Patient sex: M
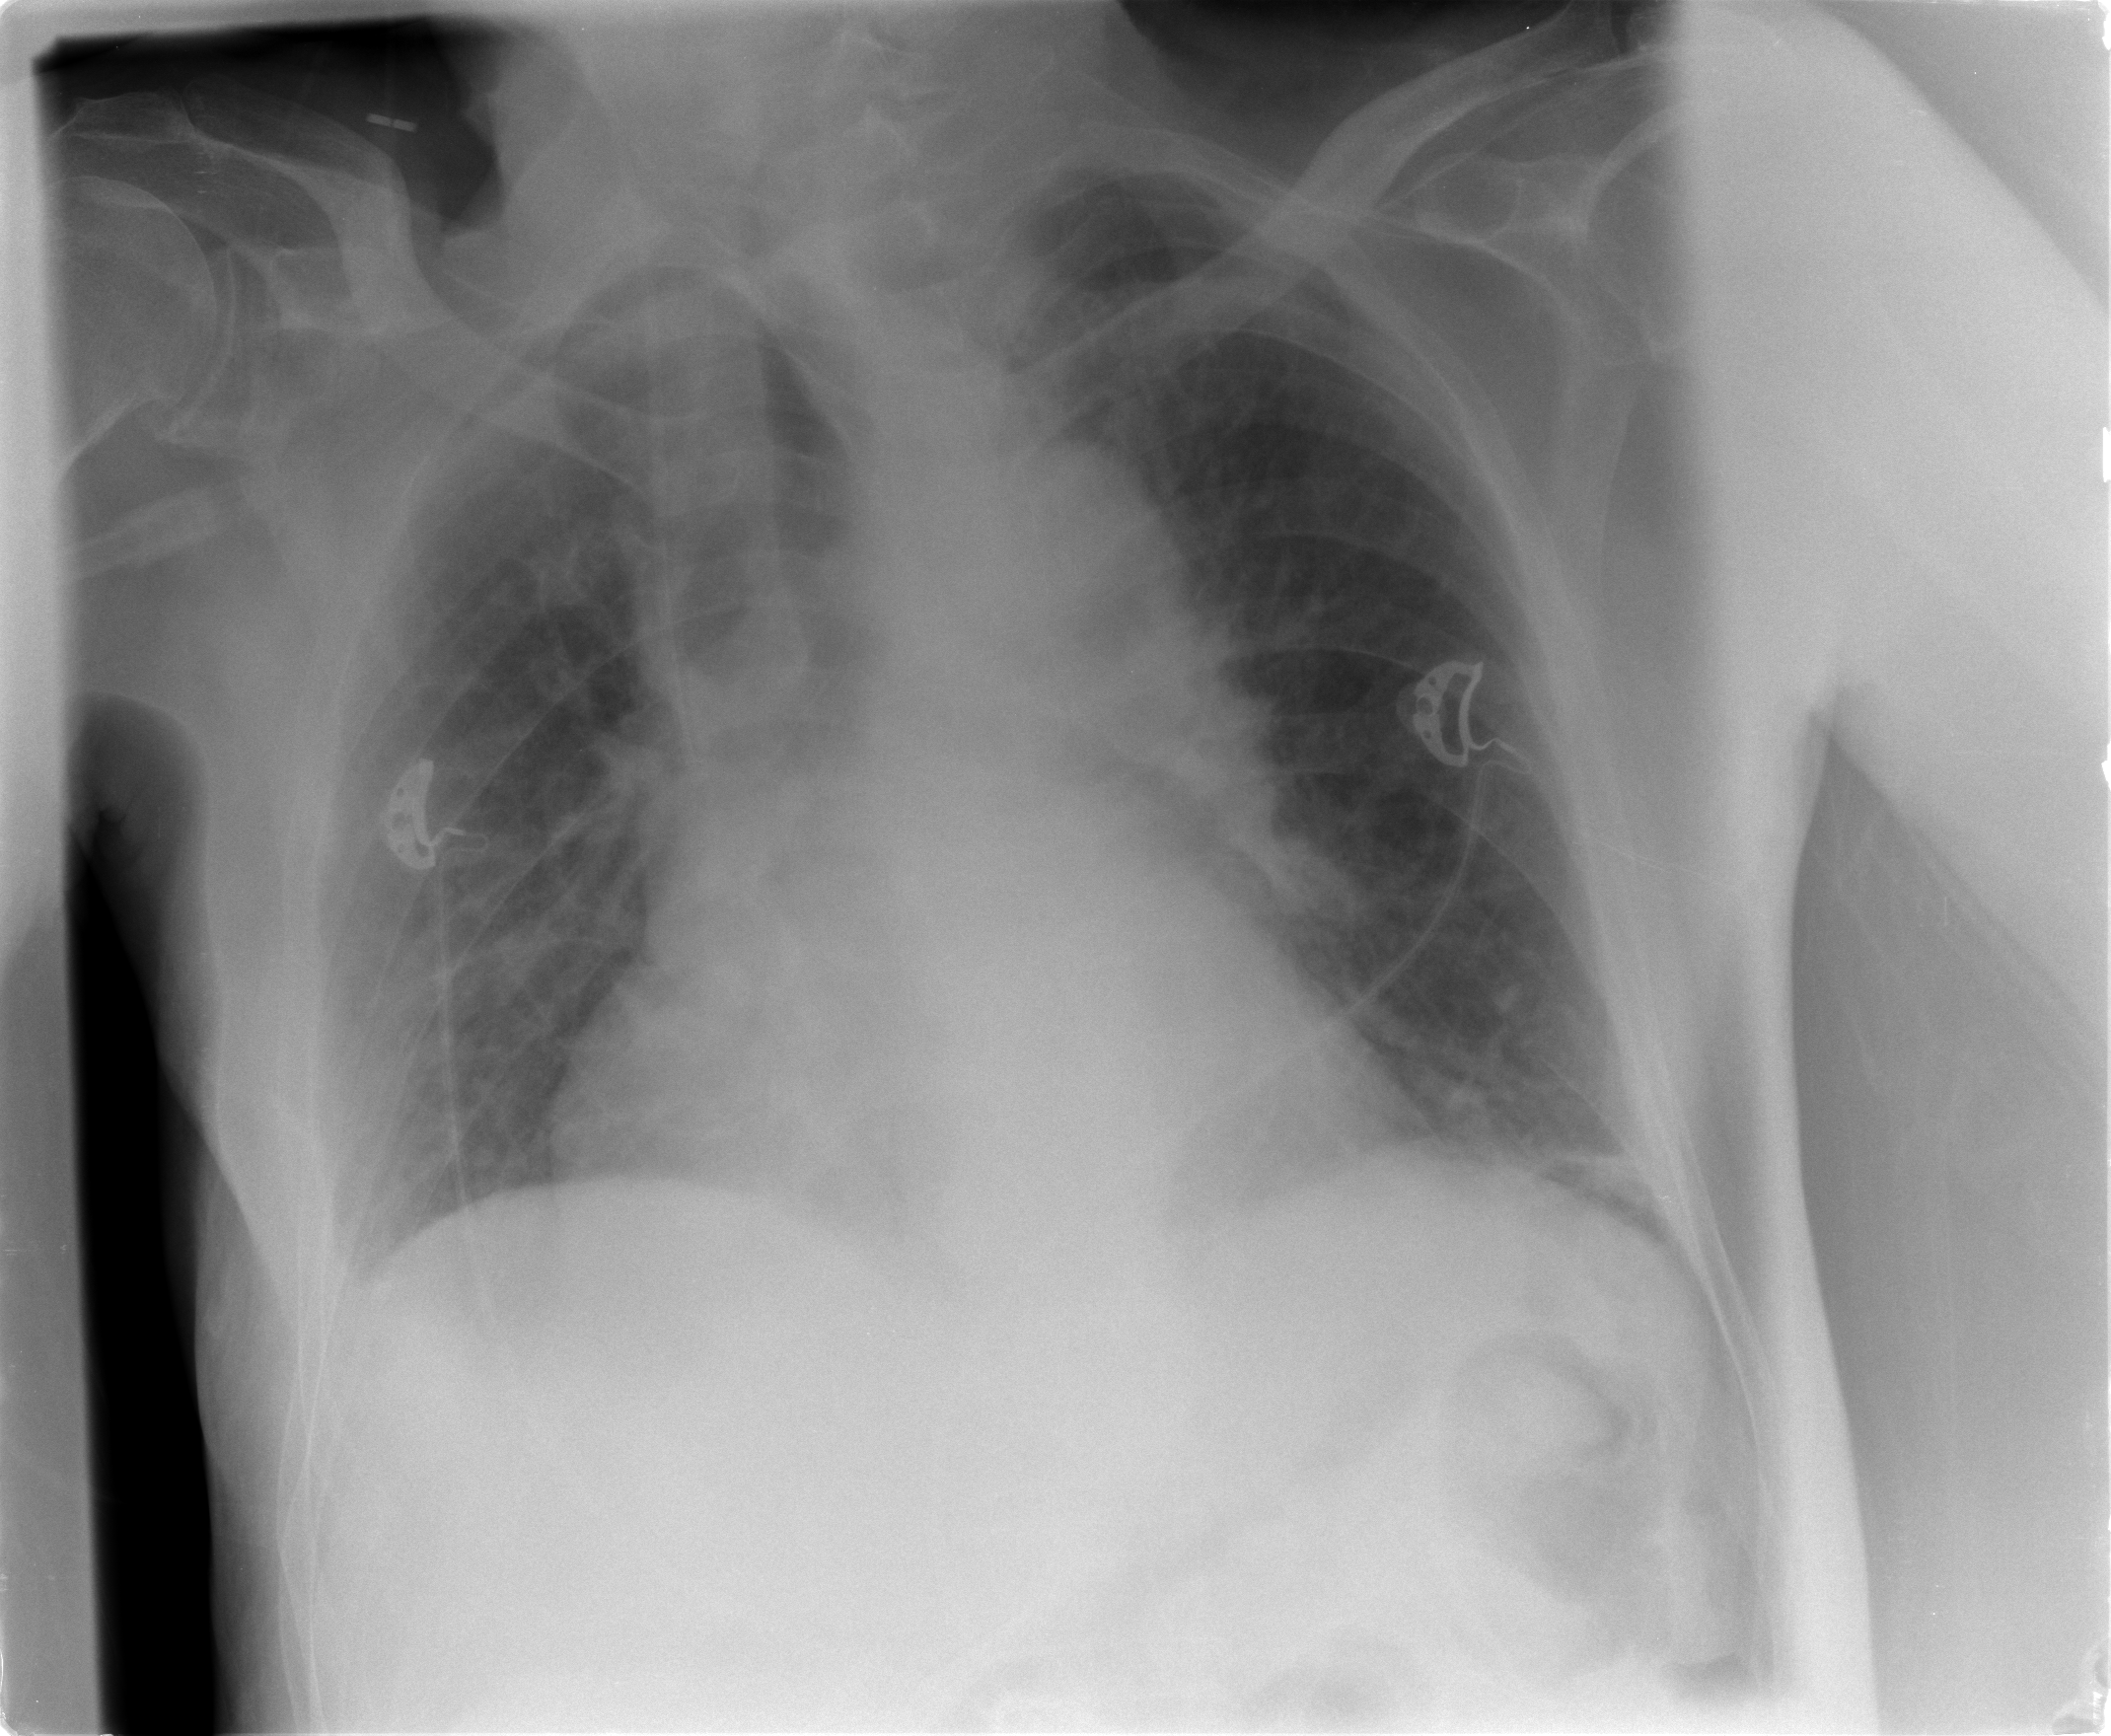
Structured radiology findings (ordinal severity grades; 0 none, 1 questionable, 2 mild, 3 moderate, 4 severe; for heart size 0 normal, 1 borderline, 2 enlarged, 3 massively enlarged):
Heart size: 2
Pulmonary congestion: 1
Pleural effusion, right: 2
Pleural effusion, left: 0
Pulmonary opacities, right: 0
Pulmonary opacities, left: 0
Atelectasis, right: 2
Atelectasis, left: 0